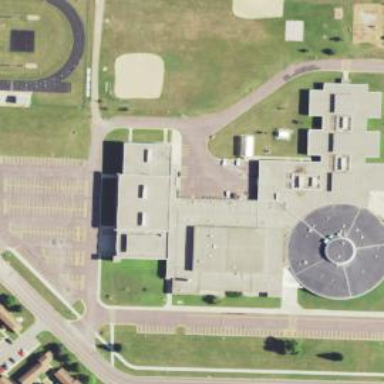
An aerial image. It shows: School building.